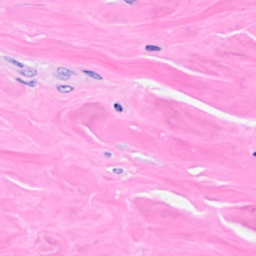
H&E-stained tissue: Breast